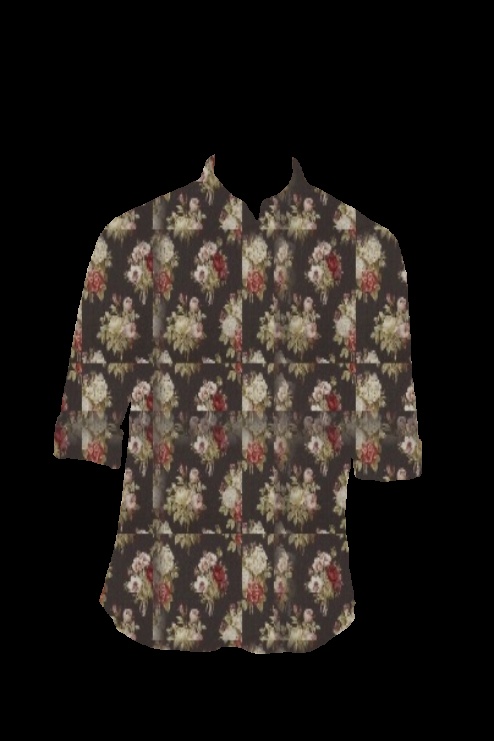
black multi floral print tee